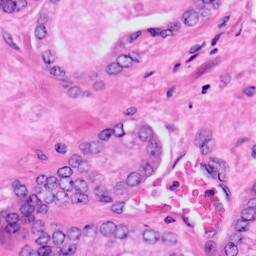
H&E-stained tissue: Prostate